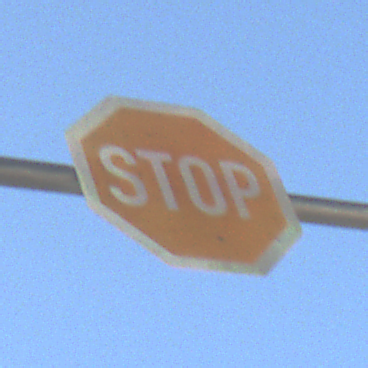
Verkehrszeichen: Stop
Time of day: MorningAfternoon
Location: Outdoor (Urban)
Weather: Clear
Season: NotSpecified
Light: Natural